Question: As a native Bangla (Language: Bengali) writer, we are dependent on to Unicode Bangla characters. As we all know Unicode is an extended version of ASCII, and all the ASCII characters are still preserved in Unicode. And the rest of the World glyphs were added then. Now in Bangla and other languages' concern (it can be Chinese, Hebrew, Japanese or Javanese), we have glyphs on Unicode.
But in Bangla's concern the 'font-size: 100%' for English characters is not enough for Bangla characters. Because of the glyphs' position inside every grid. The thing can be understood by the following image:

While English character is largely fit in a grid, the Bangla character is shrinked to fit within because of other supporting vowel-sign-glyphs.
Hence, while we put 'body{font-size: 100%}' it's nice for English glyphs, but with the same CSS shows the Bangla fonts smaller.
At present, how we do solution for that, is to choose a nice font that has both good English and Bangla glyphs, i.e. "Siyam Rupali". So that, it solves the matter a very little.
### NEW THOUGHT
But what I'm thinking is a bit new:
"
the Unicode serial number '#<PHONE> 5784 4578' represents the first Bangla character and '#<PHONE> 5784 9999' represents the last. So, if we can do some CSS like:
'''
Unicode[glyph="0048461457844578" - "0048461457849999"]{
font-size: 150%;
}
'''
But, is there a way we can target specific glyphs to pose different CSS styles onto 'em?
If there's a way then many of the Bangla Unicode users will be benefited, especially a large portion of Online Bangla Newspapers need such a tweak over content to achieve dynamic control.
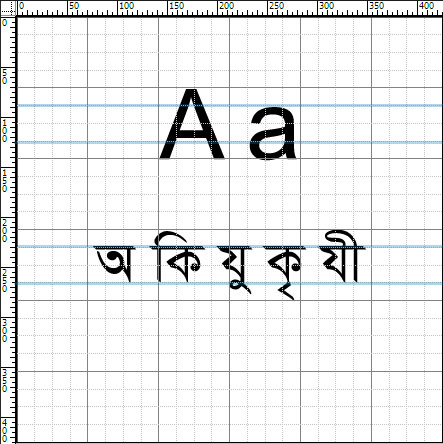
Answer: This is entirely a problem of fonts. If you choose a well balanced font in which glyph sizes are adjusted in a way that mixed language text looks good together, there's no real problem. CSS can help you here in so far as you can specify custom fonts for certain characters using <URL>:
'''
@font-face {
font-family: 'bangla';
src: url('http://example.com/mybangla.ttf');
unicode-range: U+0980-09FF;
}
'''
This fictional "bangla" font now applies only to the Unicode range U+0980 - U+09FF, which is the Bengali block. Choose some fonts wisely and you can create a well balanced appearance in modern browsers.